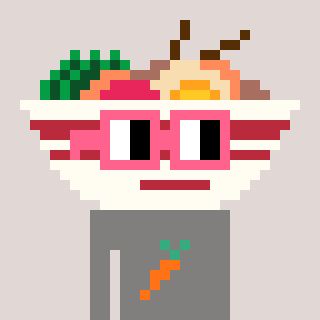
a pixel art character with square pink glasses, a noodles-shaped head and a bluegrey-colored body on a warm background